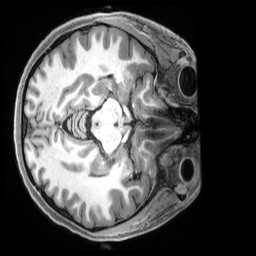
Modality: T1w
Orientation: axial
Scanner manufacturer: siemens
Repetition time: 2.5 s
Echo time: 0.00231 s